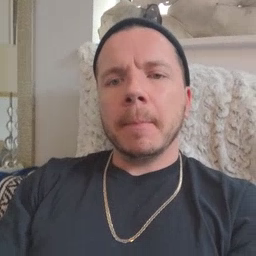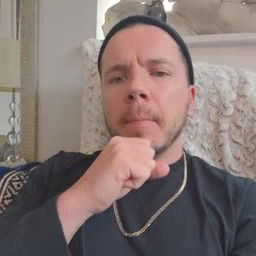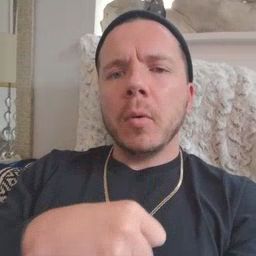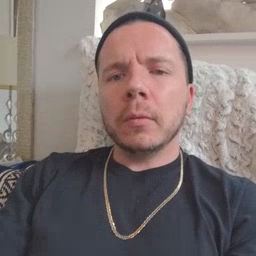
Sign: old